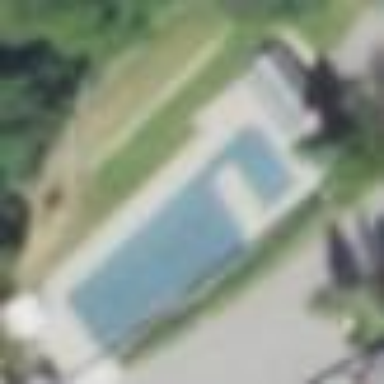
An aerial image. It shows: Sports centre focused on swimming activities.